Question: I want to make a function that step by step expands the infinite continued fraction of the square root of two, i.e.:
> '''
sqrt 2 = 1 + 1/(2 + 1/(2 + 1/(2 + ... ))) = 1.414213...
'''
Or more clearly:

(From the <URL>
The first four iterations are equal to:
> '''
1 + 1/2 = 3/2 = 1.5
1 + 1/(2 + 1/2) = 7/5 = 1.4
1 + 1/(2 + 1/(2 + 1/2)) = 17/12 = 1.41666...
1 + 1/(2 + 1/(2 + 1/(2 + 1/2))) = 41/29 = 1.41379...
'''
In Ruby code we get:
'''
1 + Rational(1, 2)
1 + Rational(1, 2 + Rational(1, 2))
1 + Rational(1, 2 + Rational(1, 2 + Rational(1, 2)))
1 + Rational(1, 2 + Rational(1, 2 + Rational(1, 2 + Rational(1, 2))))
'''
As can be seen the last the last denominator ('2') is replaced with '2 + Rational(1, 2)' in every next iteration.
How do I write a function 'expand' that can call itself and prints the results recursively?
Pseudo code:
'''
def expand rational
puts expand rational.replace_last_denominator_with(2 + Rational(1, 2))
end
'''
The problem I am having is that I have no clean way to substitute this last part. I thought of converting the expression to a string, substituting the last number with the expression, and convert it back to code. But I am sure there must be a better way to approach this. I hope someone would be willing to help me.
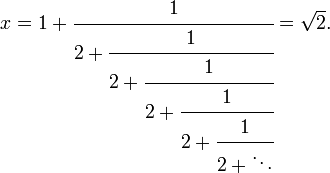
Answer: Solution with string substitution and eval for first four iterations:
'''
def expand rational_fraction, iteration
new_rational_fraction = rational_fraction[0..-iteration].gsub(/2$/, '2 + Rational(1, 2' + ')' * iteration)
iteration += 1
puts eval(new_rational_fraction)
expand new_rational_fraction, iteration if iteration <= 4
end
expand "1 + Rational(1,2)", 1
# => 3/2
# 7/5
# 17/12
# 41/29
'''
If someone sees a way to not use string manipulation and 'eval' while still implementing a recursive function I would be happy to hear.
/Edit
Got it! (By reading other people's answers on Project Euler 57 thread):
'''
# Recursive function is last = 1+1/(1+last)
def expand rational_fraction, iteration
puts rational_fraction
new_rational_fraction = 1+1/(1+rational_fraction)
iteration += 1
expand new_rational_fraction, iteration if iteration <= 4
end
expand 1 + Rational(1,2), 1
# => 3/2
# 7/5
# 17/12
# 41/29
'''